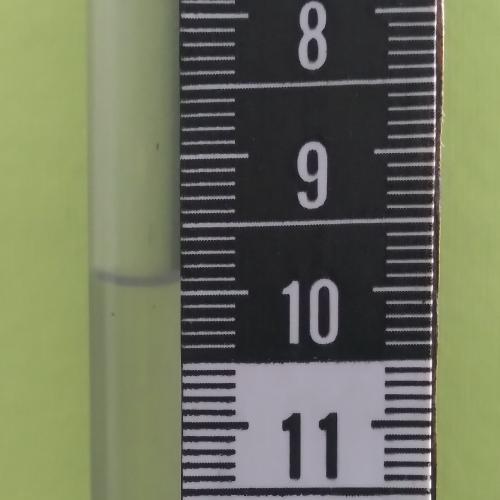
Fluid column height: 9.9 cm